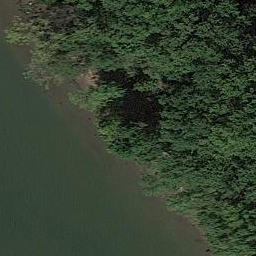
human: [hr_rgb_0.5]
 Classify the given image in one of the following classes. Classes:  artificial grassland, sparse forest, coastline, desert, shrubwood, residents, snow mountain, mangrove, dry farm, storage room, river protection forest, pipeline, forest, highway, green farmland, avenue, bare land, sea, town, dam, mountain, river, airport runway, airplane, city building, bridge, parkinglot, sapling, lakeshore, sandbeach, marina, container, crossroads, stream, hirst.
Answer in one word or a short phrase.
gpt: river protection forest